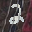
Label: 2